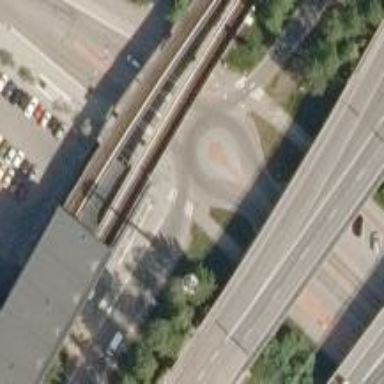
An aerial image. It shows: Secondary road with asphalt surface leading to roundabout junction.